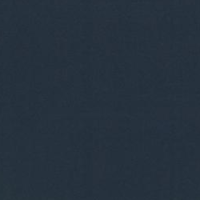
EUNIS habitat code: 14
Species observed at this site:
Poecile palustris
Phylloscopus collybita
Motacilla cinerea
Cyanistes caeruleus
Podiceps cristatus
Fulica atra
Lophophanes cristatus
Alcedo atthis
Parus major
Erithacus rubecula
Troglodytes troglodytes
Regulus regulus
Aythya fuligula
Aegithalos caudatus